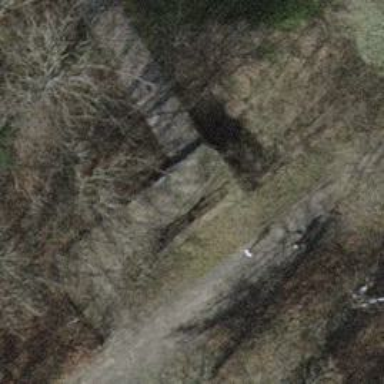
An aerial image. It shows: Wall barrier.